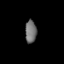
Tissue: prostate
Cell type: Fibroblasts
Senescence score: 0.7512
Nuclear area (px): 256
Mean DAPI intensity: 111.156